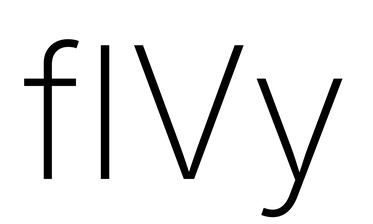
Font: Inter_ExtraLight